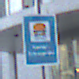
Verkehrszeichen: Wasserschutzgebiet
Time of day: SunriseSunset
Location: Outdoor (Urban)
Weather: PartlyCloudy
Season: NotSpecified
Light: Natural